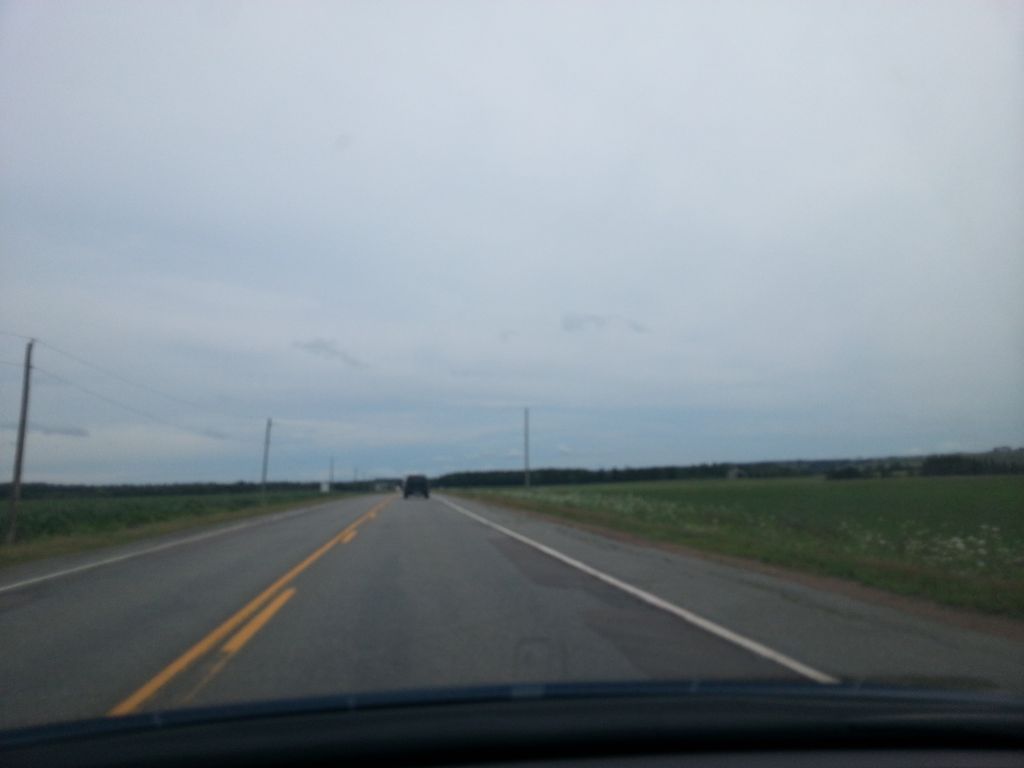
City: charlottetown